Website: home-depot
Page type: account-dashboard
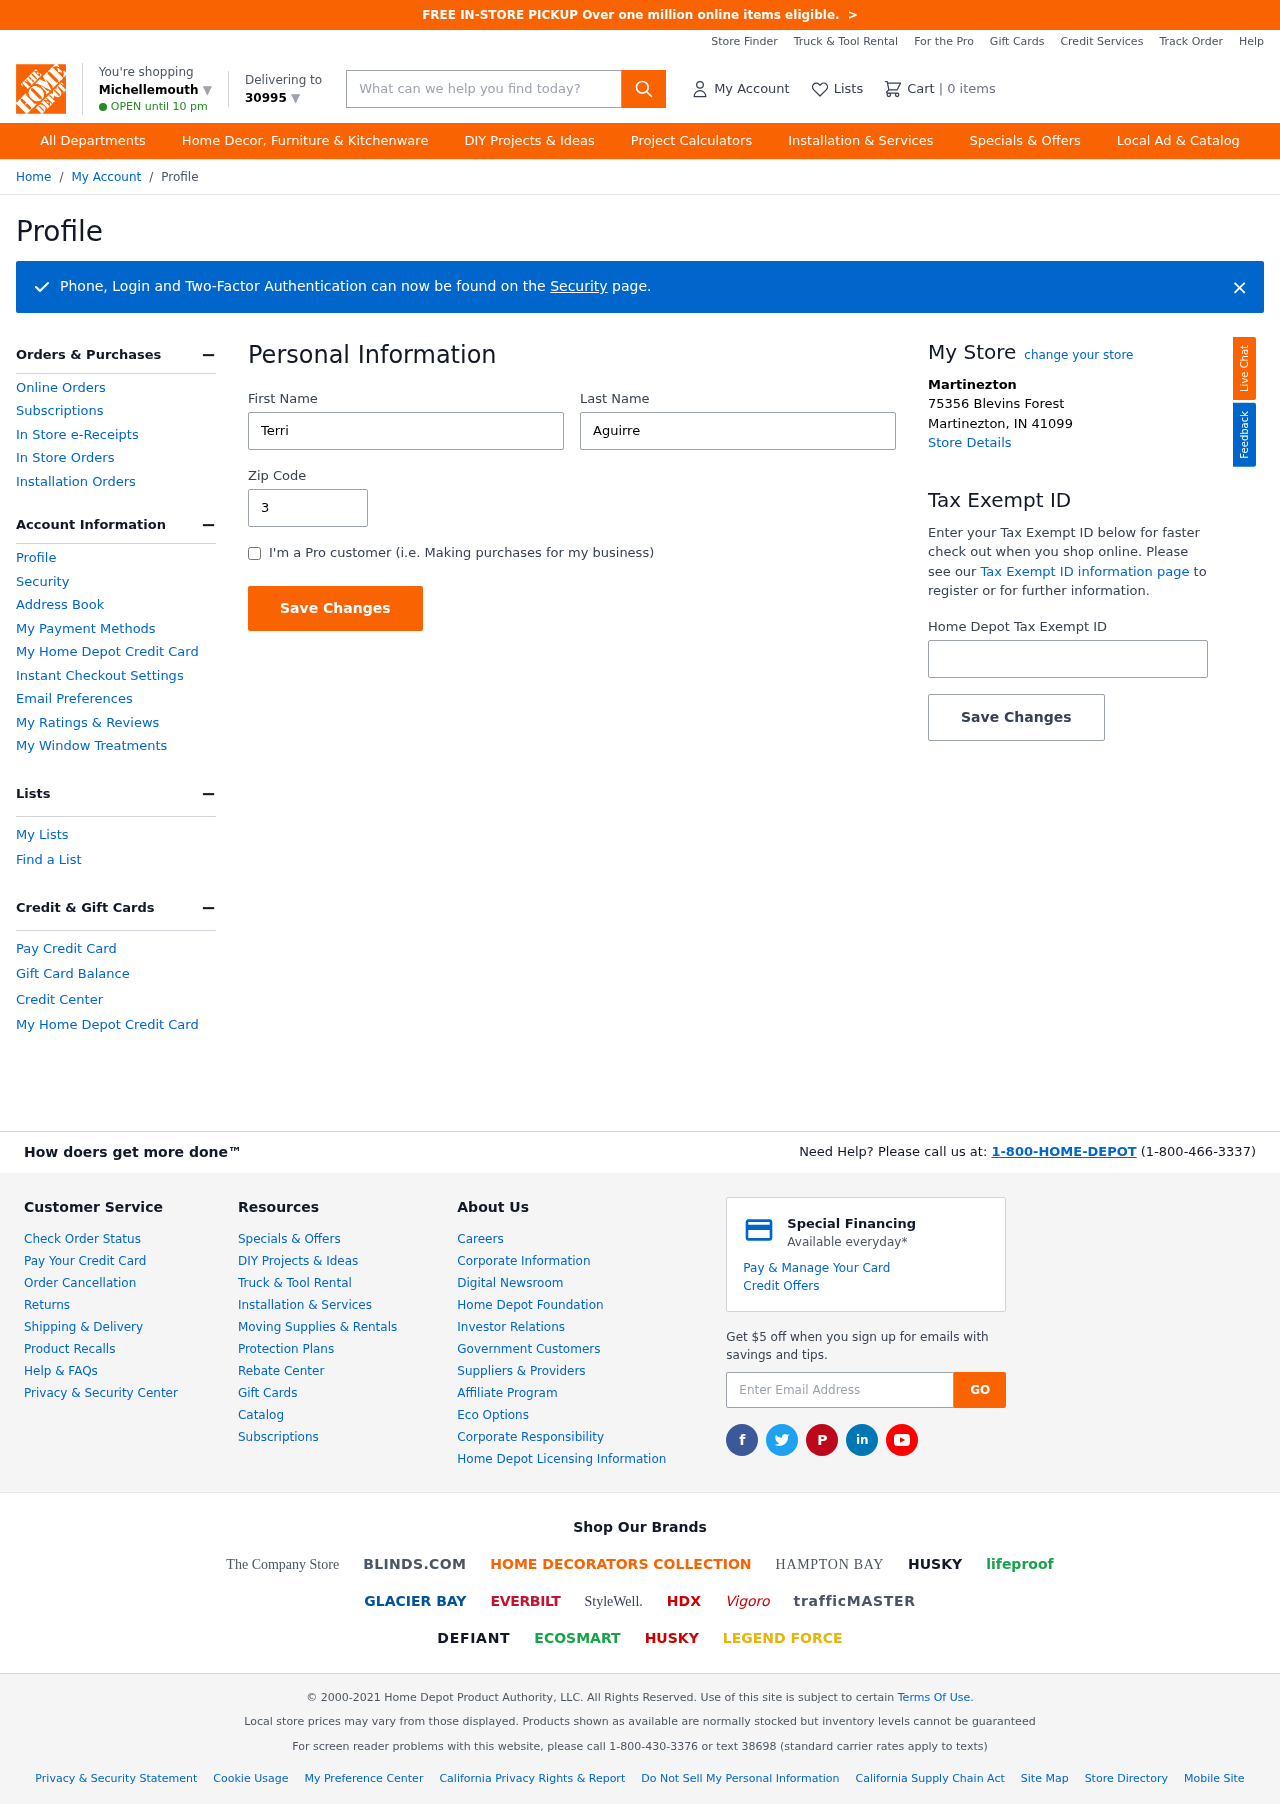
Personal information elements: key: PII_CITY
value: Michellemouth ▼
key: PII_FIRSTNAME
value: Terri
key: PII_LASTNAME
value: Aguirre
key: PII_LOCATION1_CITY
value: Martinezton
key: PII_LOCATION1_CITY_STATE_ZIP
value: Martinezton, IN 41099
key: PII_LOCATION1_STREET
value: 75356 Blevins Forest
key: PII_POSTCODE
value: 30995 ▼
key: PII_POSTCODE
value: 30995
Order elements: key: ORDER_NUM_ITEMS
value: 0
Search elements: key: HEADER_SEARCH
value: What can we help you find today?